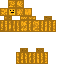
A female skeleton skin with pale skin, wearing blonde bald dressed in a gold robe top and brown pants, featuring a closed mouth.